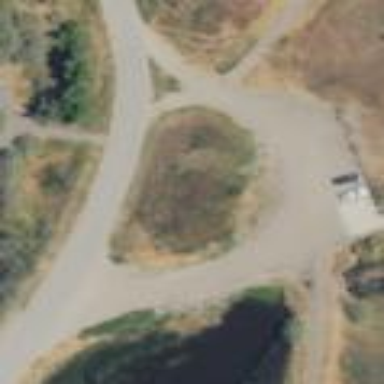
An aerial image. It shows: Gravel parking area.